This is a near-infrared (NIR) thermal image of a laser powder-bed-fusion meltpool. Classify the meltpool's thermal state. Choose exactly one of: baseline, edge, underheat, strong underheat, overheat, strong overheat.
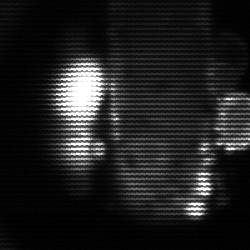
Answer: strong underheat